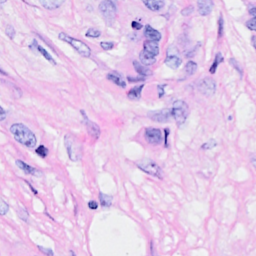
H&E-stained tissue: Breast